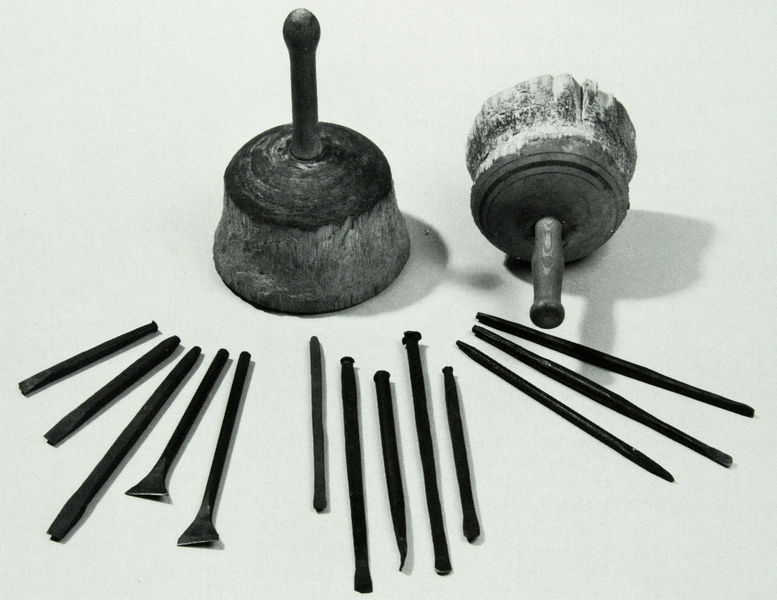
Titel: Bildhauerwerkzeuge
Standort: Nürnberg.
Institution: Heinz-Leo Weiß
Schlagwörter: schatten, weiß, grau, holz, schwarz, messer, instrumente, metall, foto, fotografie, griff, haken, werkzeug, stahl, schnitzer, bildhauer, werkzeuge, beitel, klöppel, schlegel, meißel, stampfer, knüpfel, holzbearbeitung, holzschnitzer, stecher